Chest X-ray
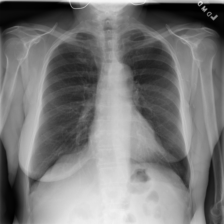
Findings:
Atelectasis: negative
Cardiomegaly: negative
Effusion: negative
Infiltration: negative
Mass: negative
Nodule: negative
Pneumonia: negative
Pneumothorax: negative
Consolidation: negative
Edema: negative
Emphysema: negative
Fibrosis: negative
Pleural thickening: negative
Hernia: negative